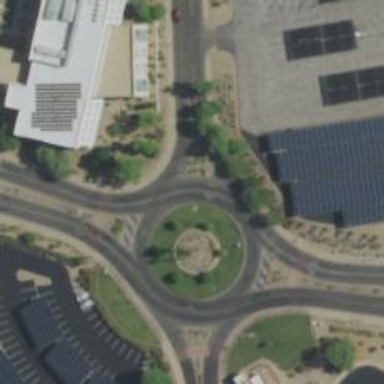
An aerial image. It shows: Secondary road leading to roundabout.